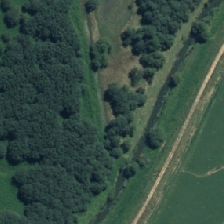
Land cover: herbaceous_freshwater_vege